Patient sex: M
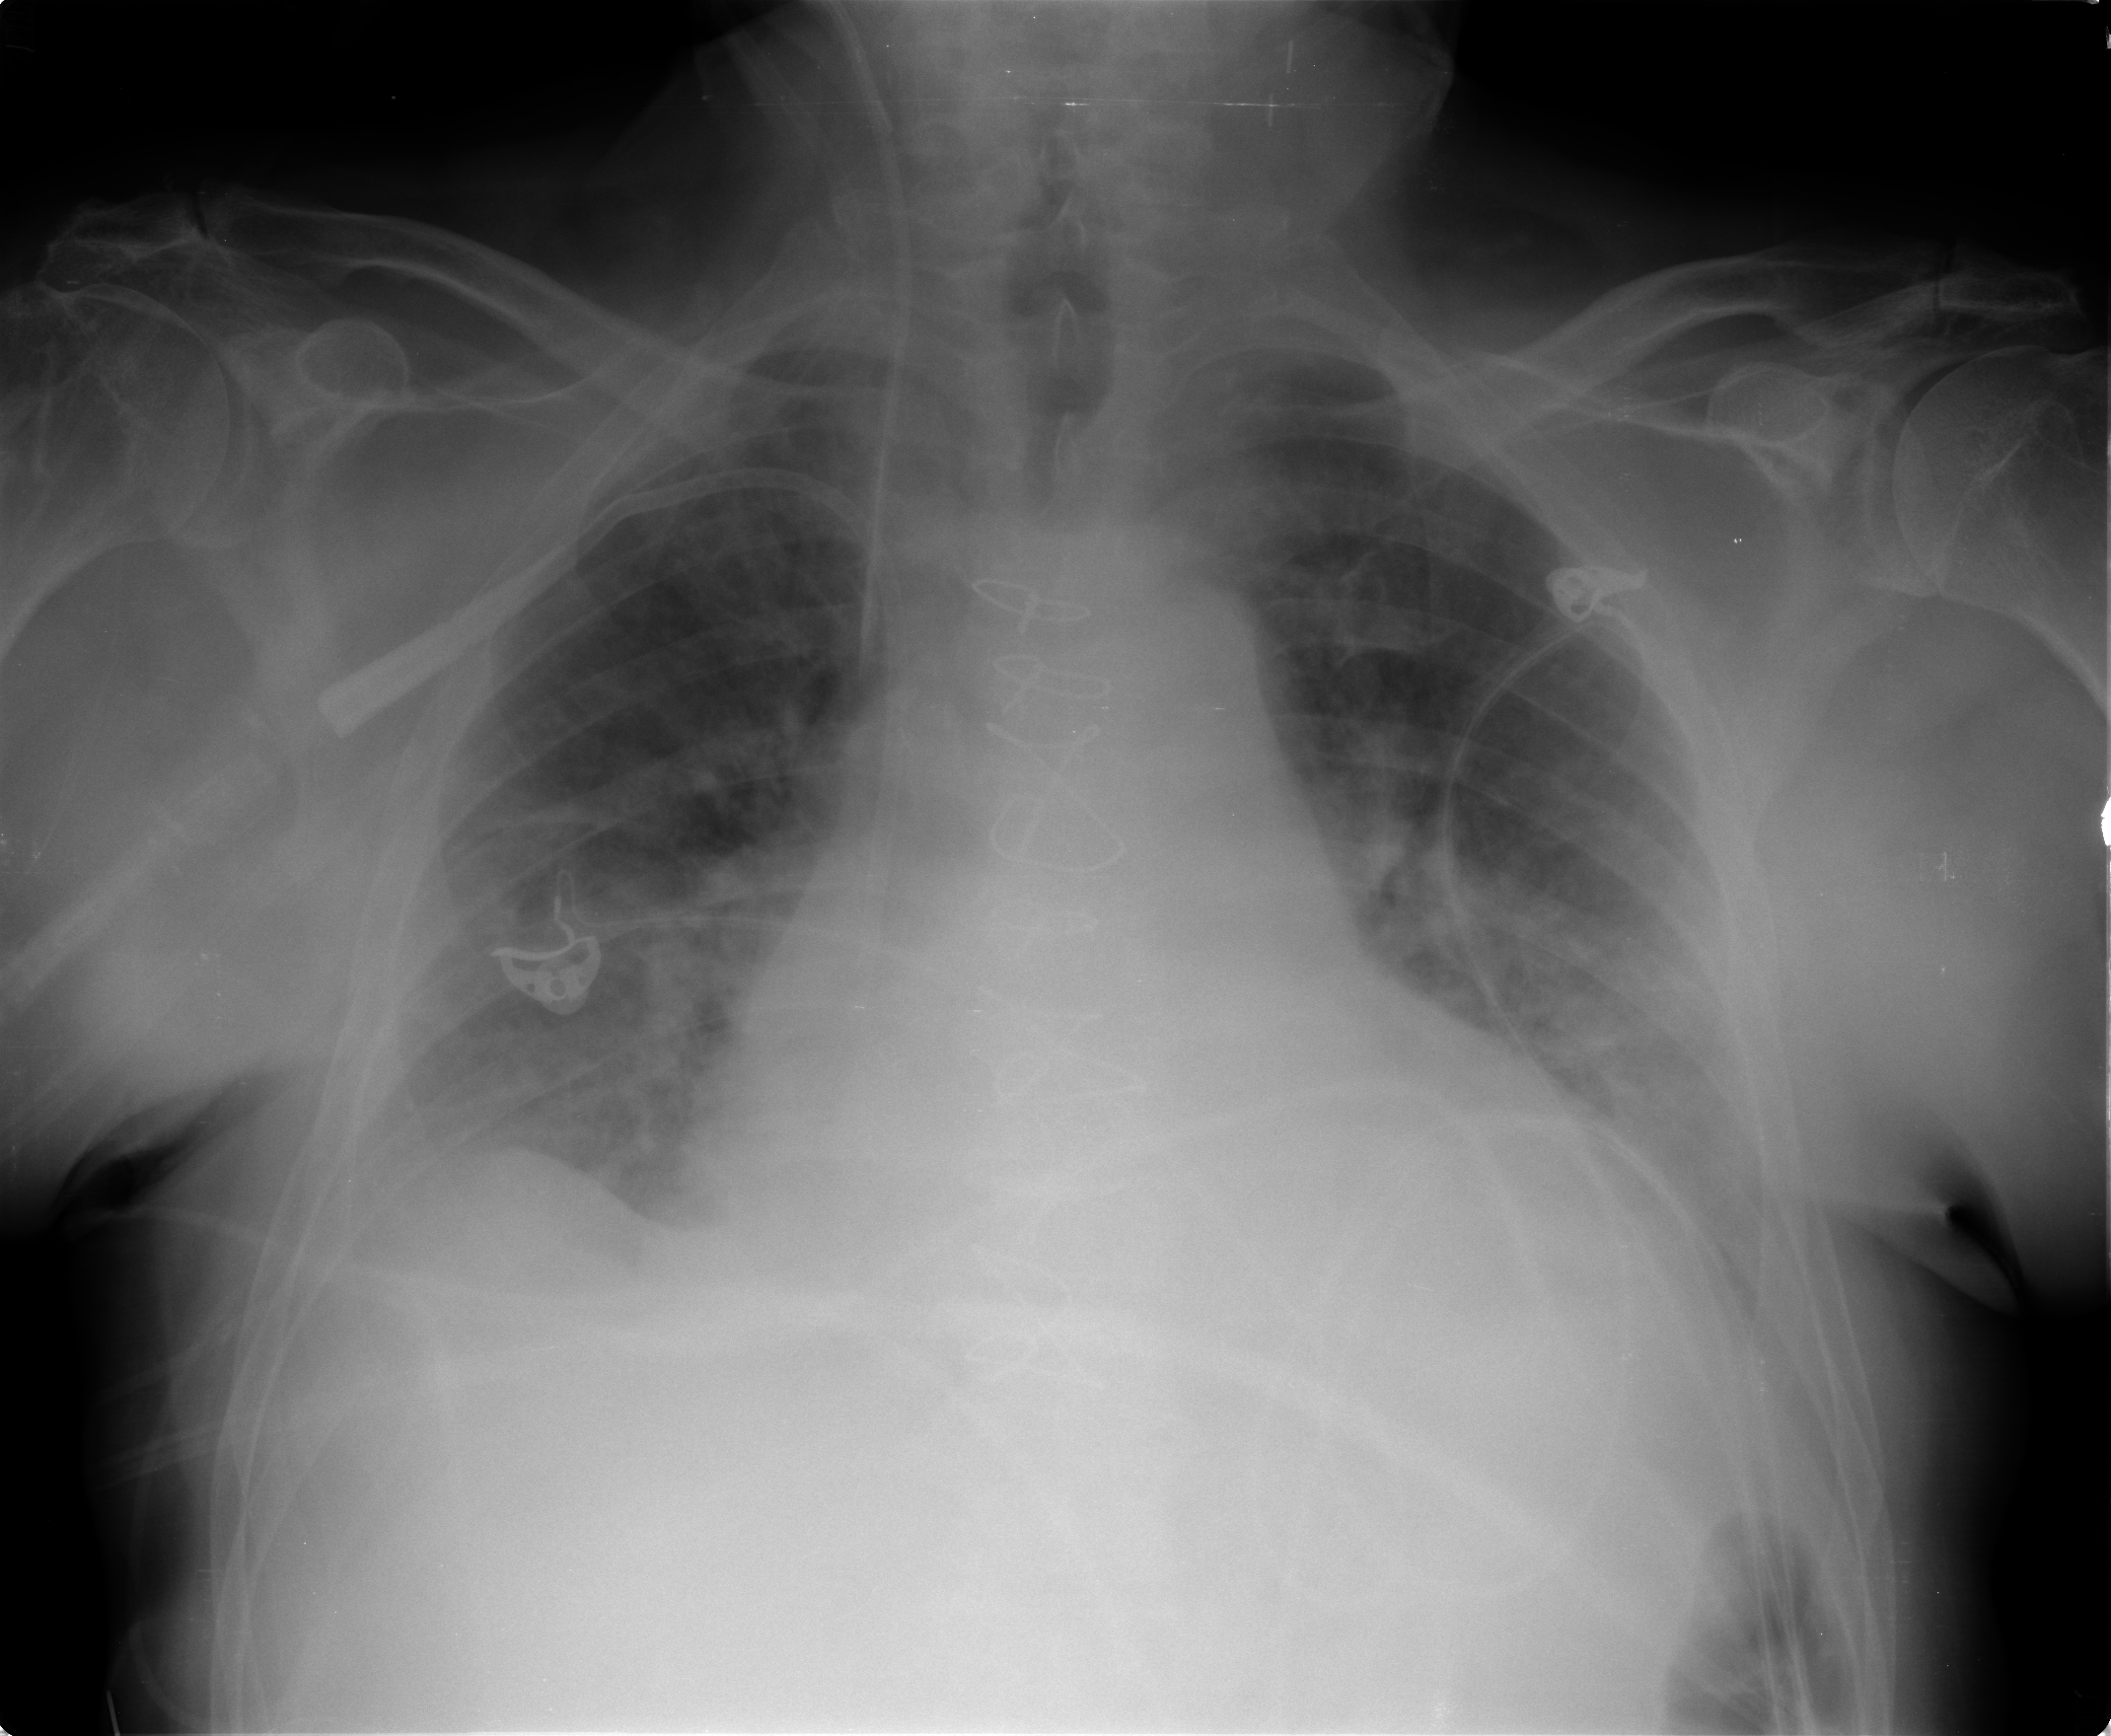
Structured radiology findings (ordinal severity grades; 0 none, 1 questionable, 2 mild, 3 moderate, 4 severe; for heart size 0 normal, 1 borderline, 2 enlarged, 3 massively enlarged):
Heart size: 2
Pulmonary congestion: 2
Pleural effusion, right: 2
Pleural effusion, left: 2
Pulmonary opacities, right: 3
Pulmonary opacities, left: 2
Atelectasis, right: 2
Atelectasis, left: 2